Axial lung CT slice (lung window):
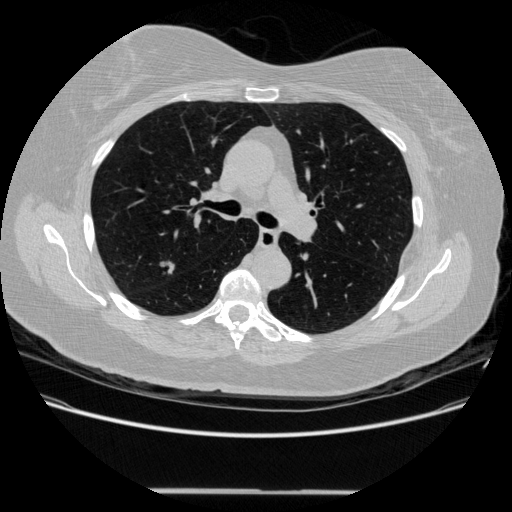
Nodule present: yes
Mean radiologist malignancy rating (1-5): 4.667